Field crop: maize
Growth stage: 1
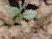
Species: datura